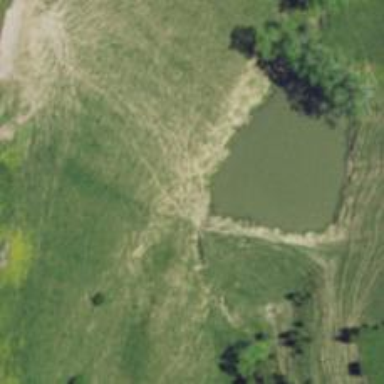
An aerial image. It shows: Peaceful pond surrounded by nature.